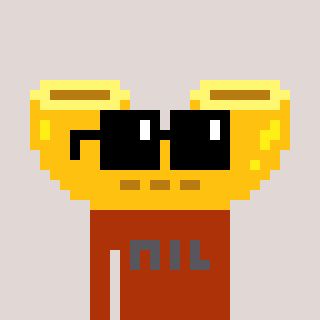
a pixel art character with square black sunglasses, a macaroni-shaped head and a hotbrown-colored body on a warm background